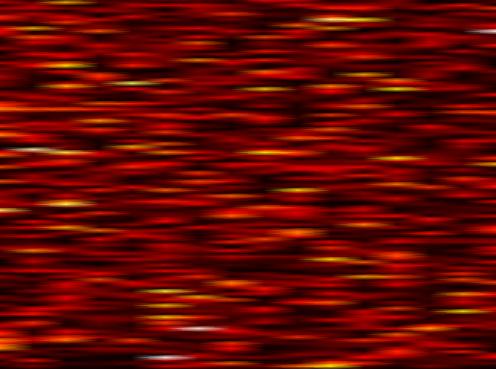
Label: OFDM